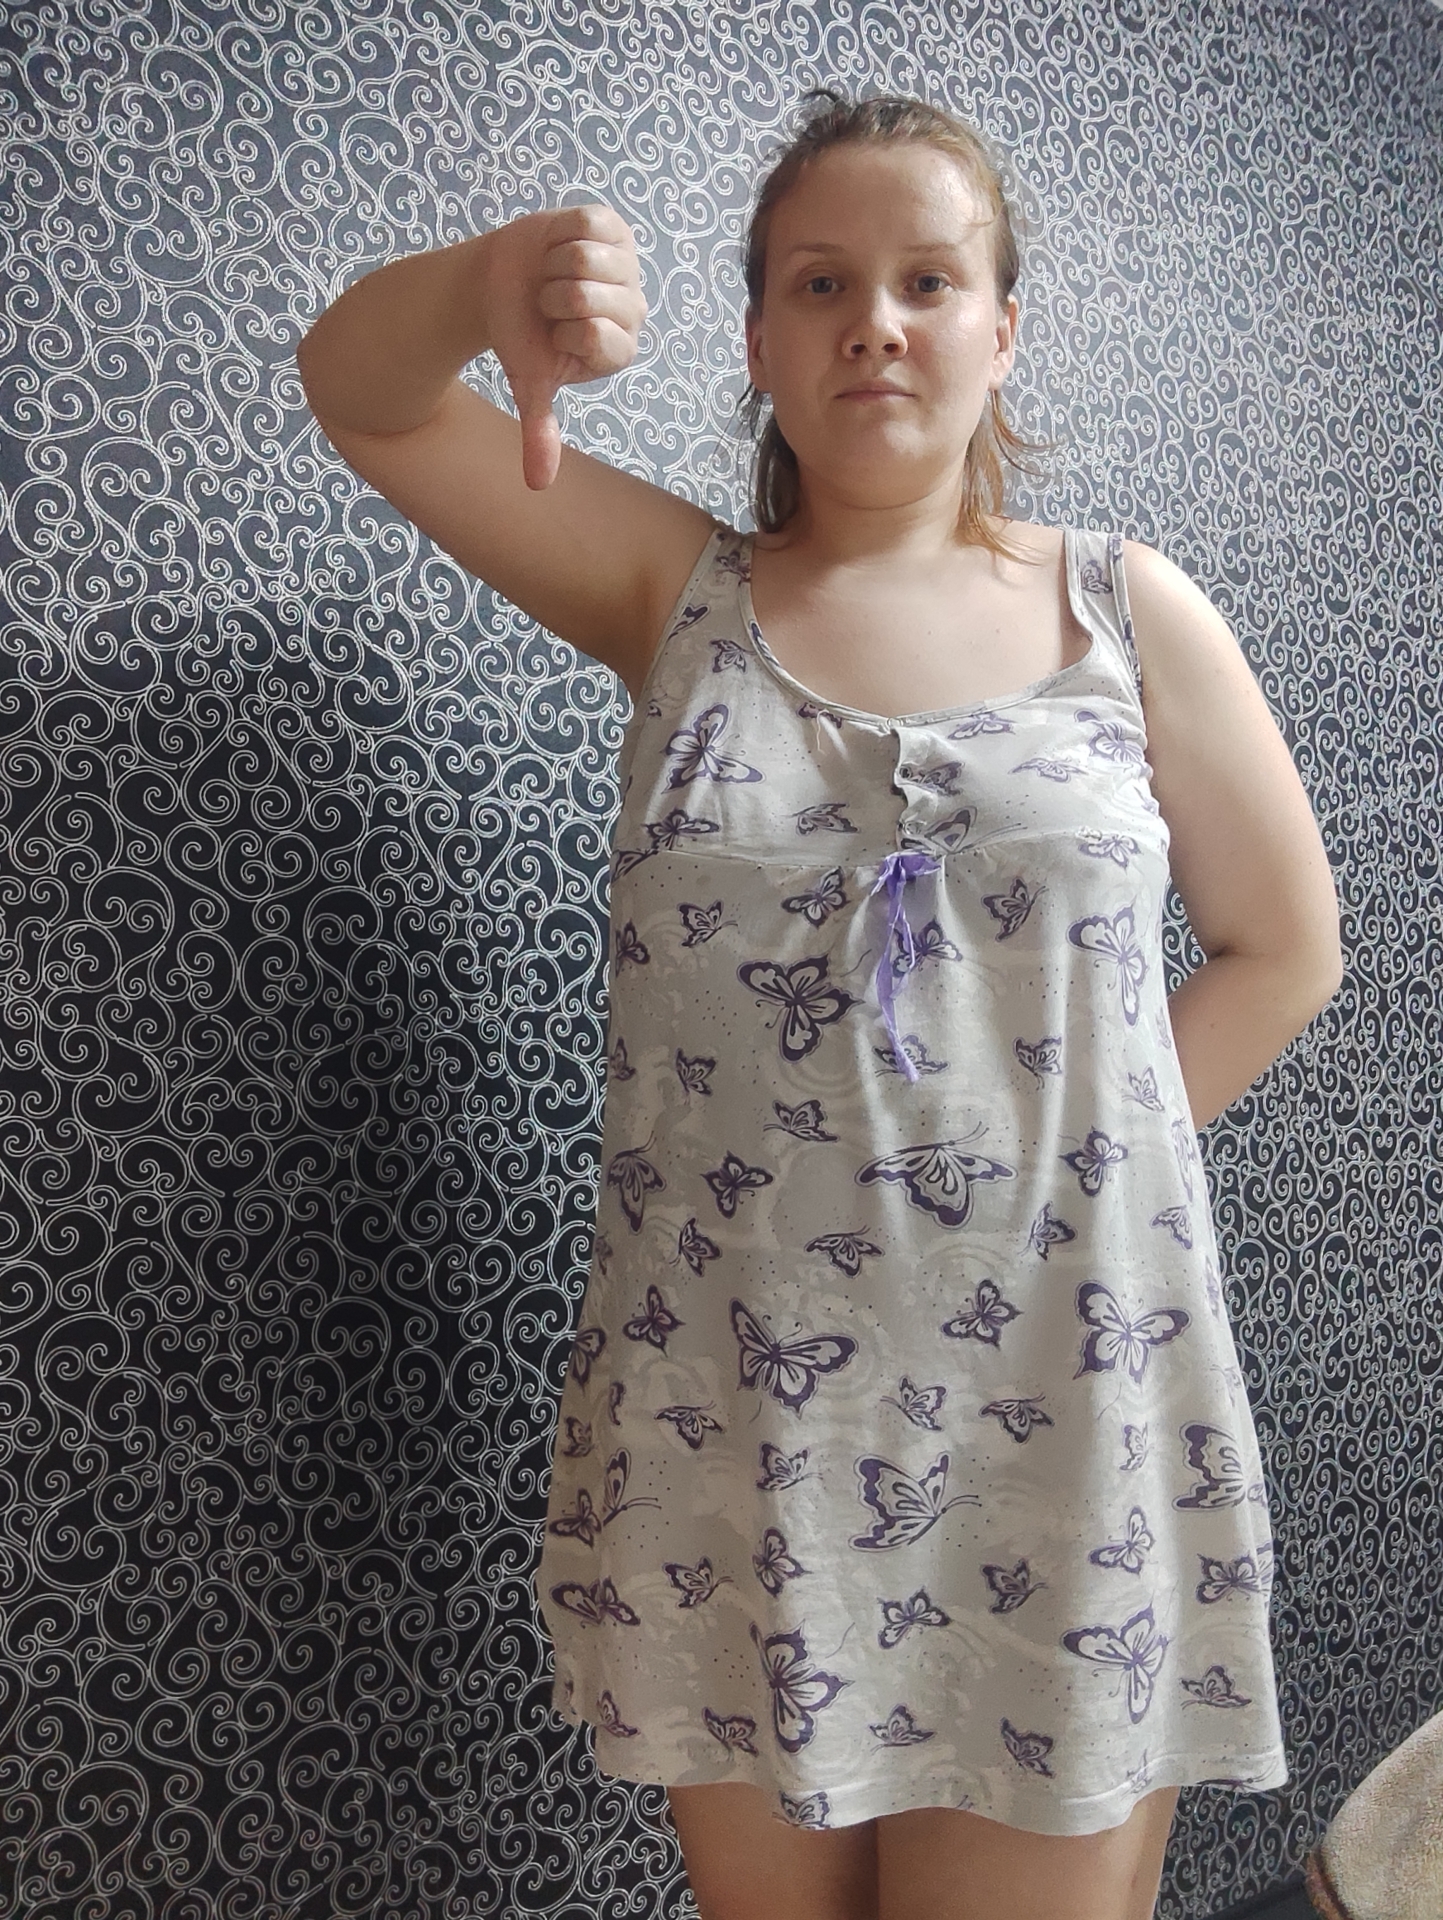
Label: clear